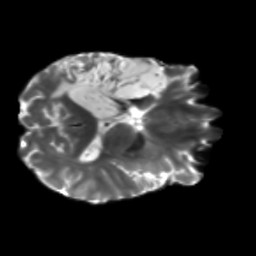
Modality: T2w
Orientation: axial
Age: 41
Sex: male
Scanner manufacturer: siemens
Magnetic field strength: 3 T
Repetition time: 5.25 s
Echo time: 0.08 s